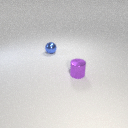
small purple metal cylinder to the right of small blue metal sphere